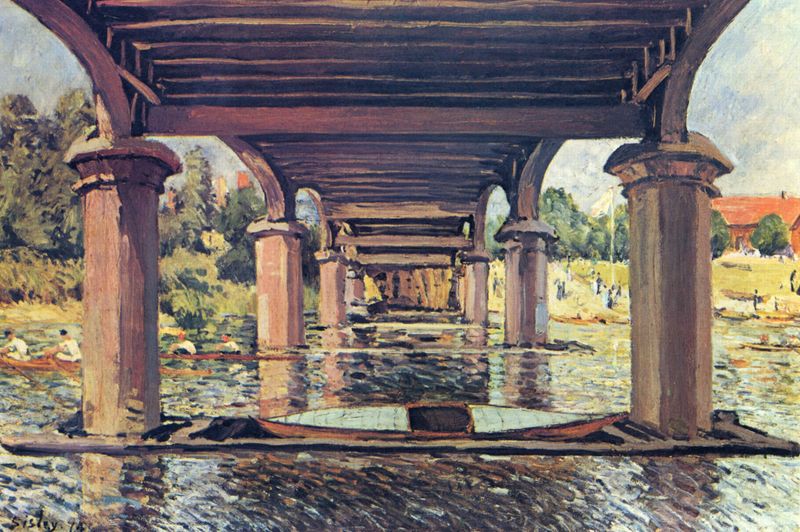
Titel: Unter der Brücke von Hampton Court
Künstler: Alfred Sisley
Standort: Winterthur
Institution: Kunstmuseum
Schlagwörter: baum, blau, gemälde, himmel, mann, schatten, wasser, weiß, wolken, aquarell, bäume, fluss, gelb, grün, impressionismus, landschaft, menschen, see, ufer, bewegung, braun, bunt, frankreich, grau, hell, holz, licht, männer, orange, pastell, pfeiler, säule, säulen, ölbild, blick, dach, gebäude, haus, rot, schirm, wiese, wolke, mensch, sockel, stein, bild, signatur, öl, häuser, natur, spiegelung, strauch, brücke, gebüsch, gewässer, kanal, pastos, sonne, personen, pflanzen, england, wald, boot, boote, kahn, kamin, paddel, ruder, schornstein, schiff, schiffe, sommer, strand, wellen, bogen, ort, perspektive, zuschauer, fahne, flagge, mittag, dorf, hof, figuren, seine, strömung, impressionistisch, monet, ruderboot, ruderer, rudern, sport, wettkampf, manet, balken, podest, grass, striche, unten, bögen, kanu, zentralperspektive, rennen, quer, regatta, untersicht, landhaus, floss, konstruktion, claude, sisley, freilichtmalerei, plein air, alfred sisley, lumière, sportler, peinture, streben, ruderboote, pisarro, brückenpfeiler, holzbrücke, gondel, sesley, bot, brück, wettrennen, halz, helle farben, pont, unterseite, impression, unteransicht, uder, alfred, kajak, brücle, bäaume, argeuille, mittah, unter der brücke, gelb blau schwarz, brücke von unten, biit, bootsrennen, marne, zsäulen, pinseltriche, sislex, weiße trickots